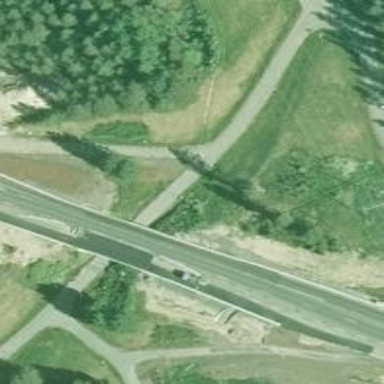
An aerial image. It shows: Asphalt cycleway.